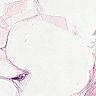
Metastatic tissue present: no